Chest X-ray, AP view. Patient: 13 years old, sex M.
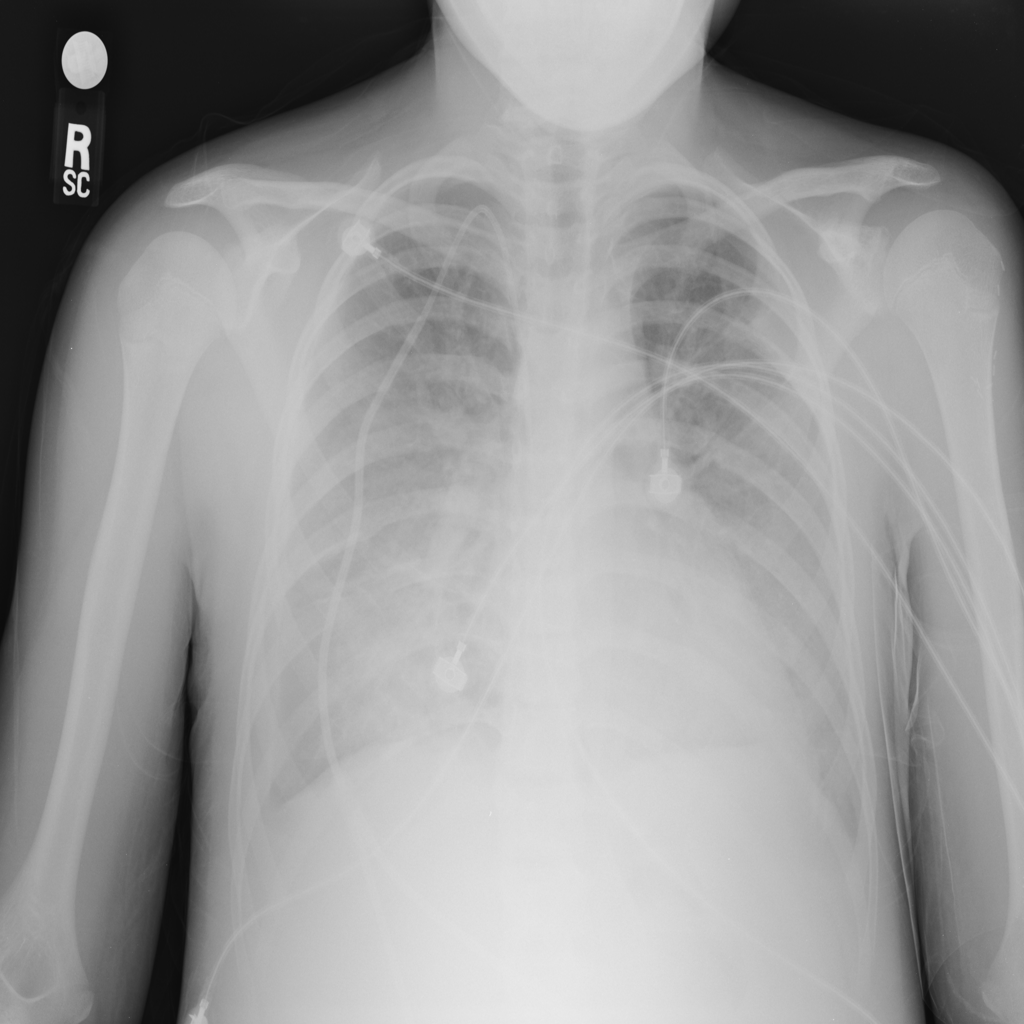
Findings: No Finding